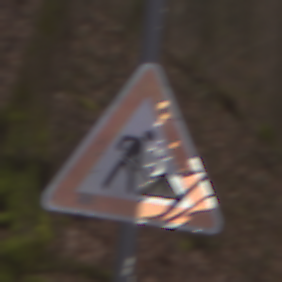
Verkehrszeichen: Arbeitsstelle
Umgebung: Outdoor, Nature
Tageszeit: Midday
Wetter: Overcast
Licht: Natural
Jahreszeit: Autumn
Kontrast: LowContrast